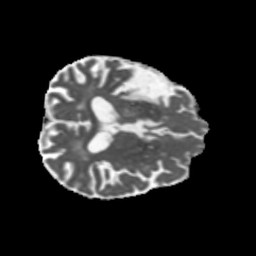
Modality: MD
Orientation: axial
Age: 58
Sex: male
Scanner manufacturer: siemens
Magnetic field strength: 3 T
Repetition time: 5.47 s
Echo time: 0.0854 s